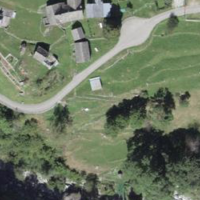
EUNIS habitat code: 43
Species observed at this site:
Amata phegea